Question: I'm having a problem with the way I design triple-column layouts on a 960 wide canvas.
This is a diagram of what I'm attempting:

I have a DIV element which is 960 wide. It has a 20px padding around the outsides and I need 3 equal columns inside of it.
Can somebody help me with the three columns, so each box and the margins in between are equal? 2 and 4 columns is simple but dividing by 3 doesn't add up equally with the 20px padding in the containing element. When using 2 and 4 columns I use FLOAT:LEFT and an extra element with CLEAR.
'''
<style>
.960_element { width:960px; padding:20px; }
.960_element .left { }
.960_element .middle { }
.960_element .right { }
</style>
<div class="960_element">
<div class="left"></div>
<div class="middle"></div>
<div class="right"></div>
</div>
'''
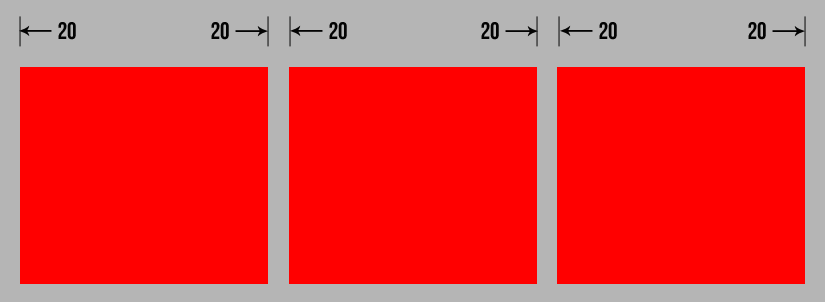
Answer: 1st of all your '.960_element' class name is wrong, you cannot define a class name starting with a number
<URL>
HTML
'''
<div class="element">
<div class="left">h</div>
<div class="middle">h</div>
<div class="right">h</div>
</div>
'''
CSS
'''
.element { width:960px; padding:20px;background-color: #dddddd;margin: 40px;/*margin not required*/}
.element div {background-color: #ff0000;}
.left { height: 200px; width: 32%; display: inline-block;}
.middle { height: 200px; width: 32%; margin-left: 14px; display: inline-block; }
.right { height: 200px; width: 32%; margin-left: 14px; display: inline-block; }
'''